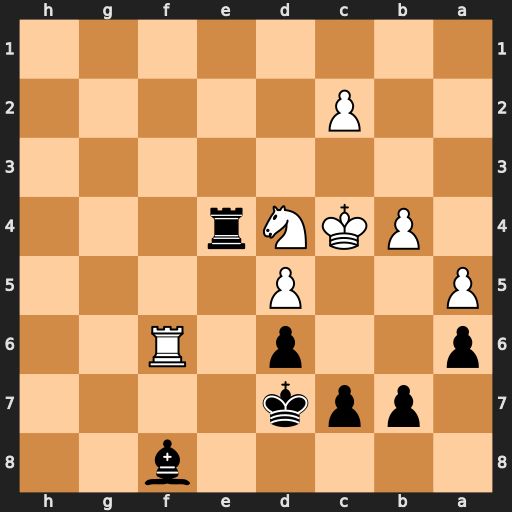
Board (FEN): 5b2/1ppk4/p2p1R2/P2P4/1PKNr3/8/2P5/8
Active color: b
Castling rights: -
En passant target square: -
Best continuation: Rxd4+ Kc3 Be7